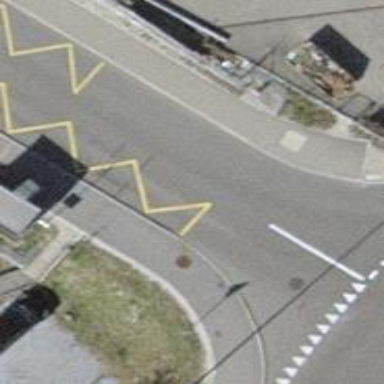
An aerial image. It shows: Uncontrolled road crossing.